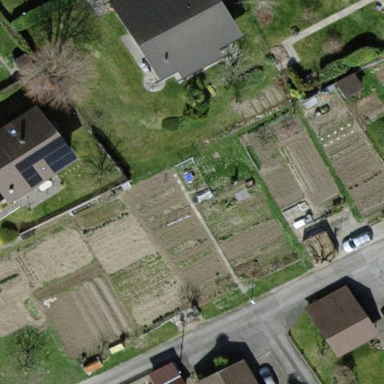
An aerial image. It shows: Allotments area.